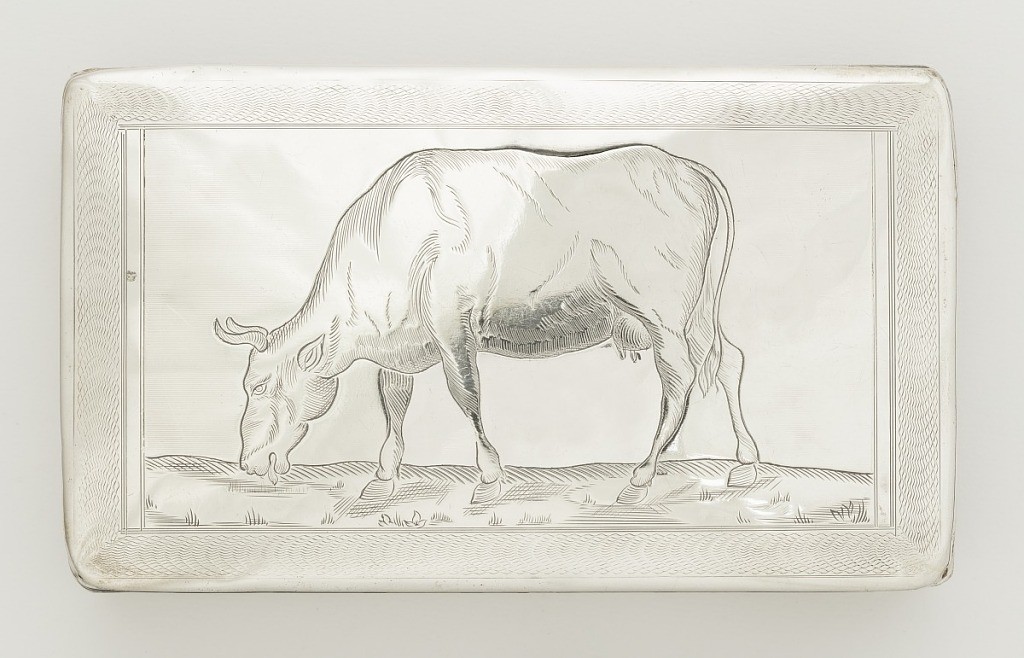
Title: Tobacco box
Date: ca. 1848
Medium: Silver
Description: Rectangular flat box with hinged cover. Underside engraved with parallel lines forming stripes. Outer edges with double stripe of engraved lines. Cover with engine-turned border surrounding engraved image of cow eating grass. Interior of cover inscribed: "Verneerd door het Stedelyk bestuur van Monnickendam, van Jan de Wit, voor de meest ter verkoop aangebragte Runderen op de Jaarmarkt den 26 April 1848."